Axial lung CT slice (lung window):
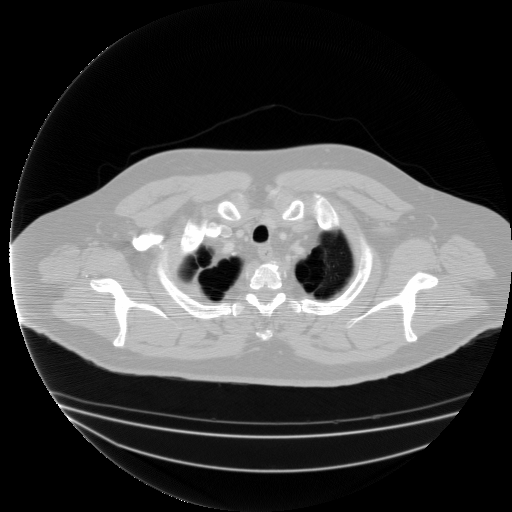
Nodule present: no